Question: I just installed Webforms on my Magento Web. It works perfect, but I need to go a step further:
I have the modern theme on my Web site. When you go to a product, you see some tabs:

And I want the WebForm I just created to appear on the second tab. The problem is that I need to call the Webform programatically, not using the regular method for showing the Webform.
Does anybody know how can I call the Webform using PHP?
Thanks!
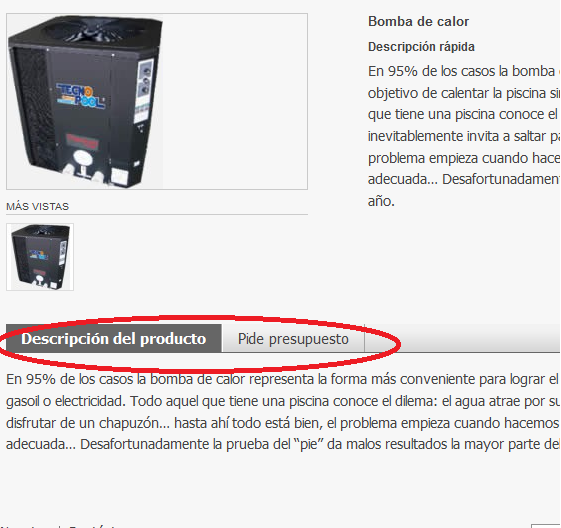
Answer: Ok, I solved it. To inside a WebForm inside anywhere on the site:
1. Create a block
2. Insert the widget with your WebForm
3. Call your block from your .phtml
In my case, I followed <URL> link to create new tab and insert my block like this: